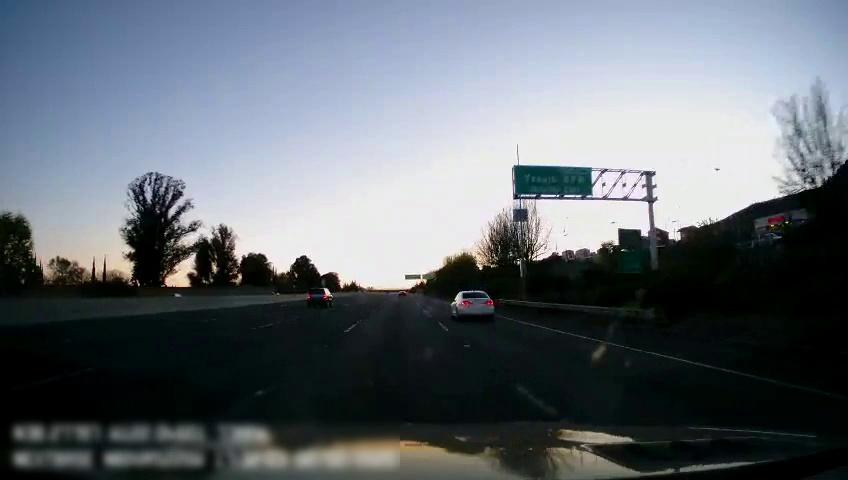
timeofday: Day
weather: Sunny
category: Drivable Space
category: Vehicles | Car
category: Vehicles | SUV
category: Vehicles | Car
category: Lanes | Current Lane
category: Lanes | Alternate Lane
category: Lanes | Alternate Lane
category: Lanes | Alternate Lane
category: Lanes | Current Lane
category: Traffic | Signs
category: Traffic | Signs